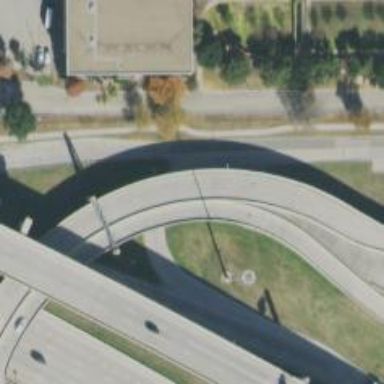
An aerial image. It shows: Secondary link road.